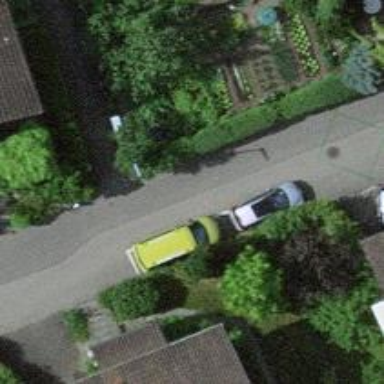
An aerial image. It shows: Asphalt road in living street.